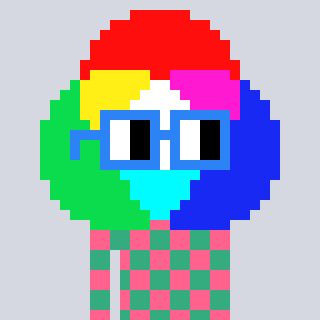
a pixel art character with square blue glasses, a color circle-shaped head and a teal-colored body on a cool background